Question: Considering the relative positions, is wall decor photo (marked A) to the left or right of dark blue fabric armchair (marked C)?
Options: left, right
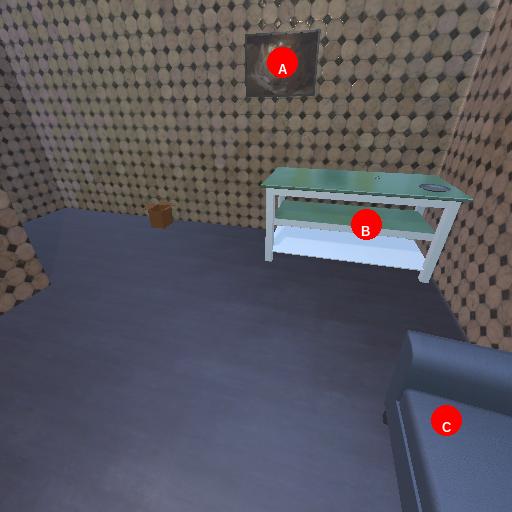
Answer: left